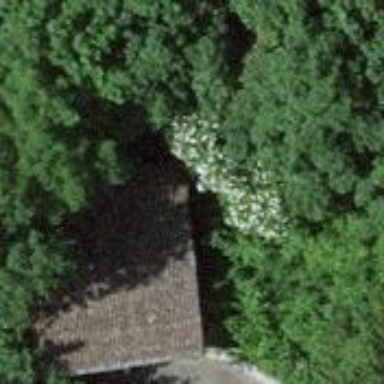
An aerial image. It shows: Hut.